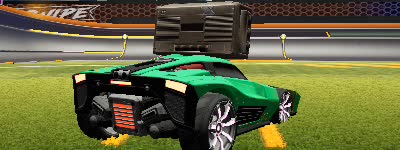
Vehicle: breakout